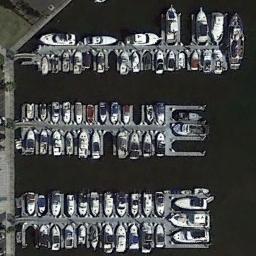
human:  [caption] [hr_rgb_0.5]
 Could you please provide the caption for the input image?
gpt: Many yachts are neatly moored on the sea side of the harbor, And there are still empty spaces .

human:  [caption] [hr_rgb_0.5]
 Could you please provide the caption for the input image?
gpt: Numerous ships are in the harbor .

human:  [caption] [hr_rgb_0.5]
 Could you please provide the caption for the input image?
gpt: The harbor has lots of neatly docked boats and the color of the waters is dark green .

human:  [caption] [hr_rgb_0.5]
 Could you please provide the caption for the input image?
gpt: The shape of the harbor is nearly circular .

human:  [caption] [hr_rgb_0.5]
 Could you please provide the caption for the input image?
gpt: There are many ships at the harbor .